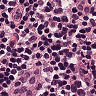
Metastatic tissue present: no